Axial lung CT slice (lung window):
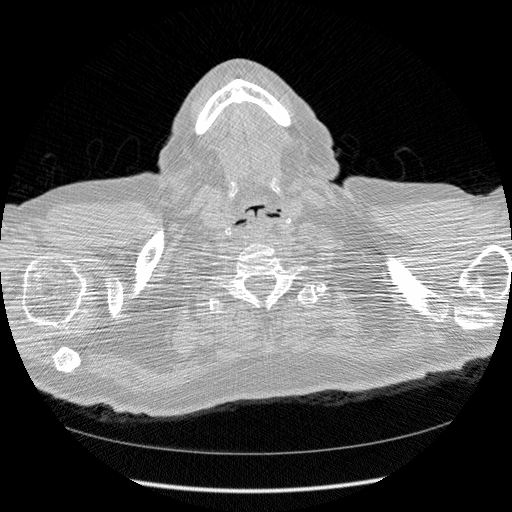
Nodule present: no